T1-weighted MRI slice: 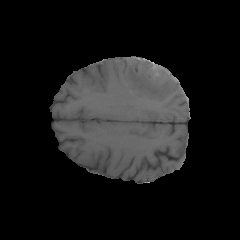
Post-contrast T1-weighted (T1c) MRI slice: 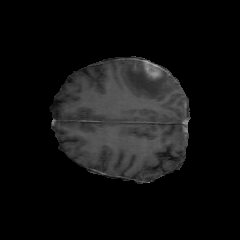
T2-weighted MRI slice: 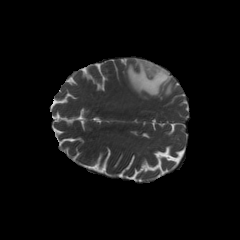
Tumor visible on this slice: yes